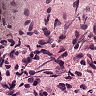
Metastatic tissue present: no